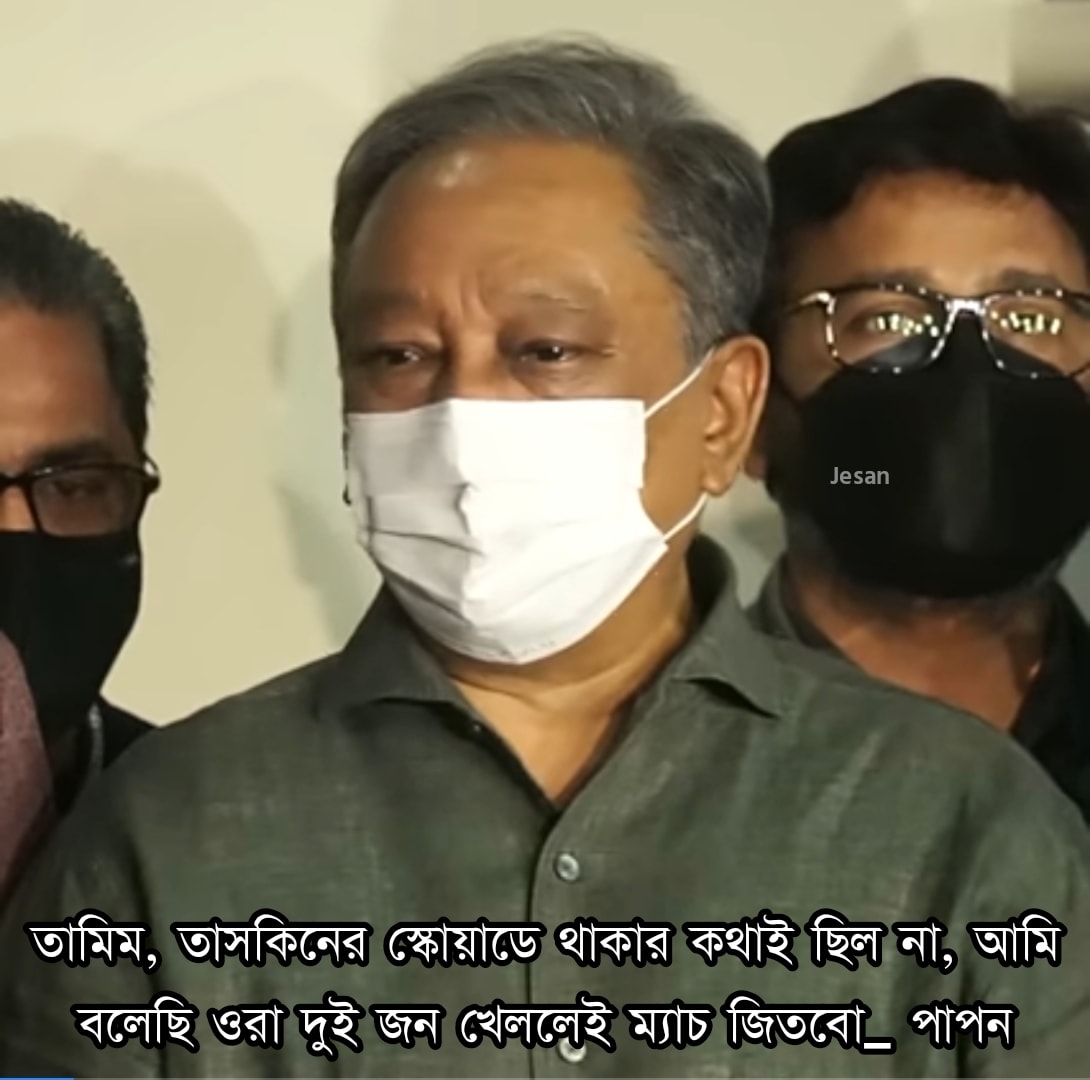
Caption: তামিম, তাসকিনের স্কোয়াডে থাকার কথাই ছিল না, আমি বলেছি ওরা দুই জন খেললেই ম্যাচ জিতবো _ পাপন
Label: non-hate